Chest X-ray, PA view. Patient: 45 years old, sex F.
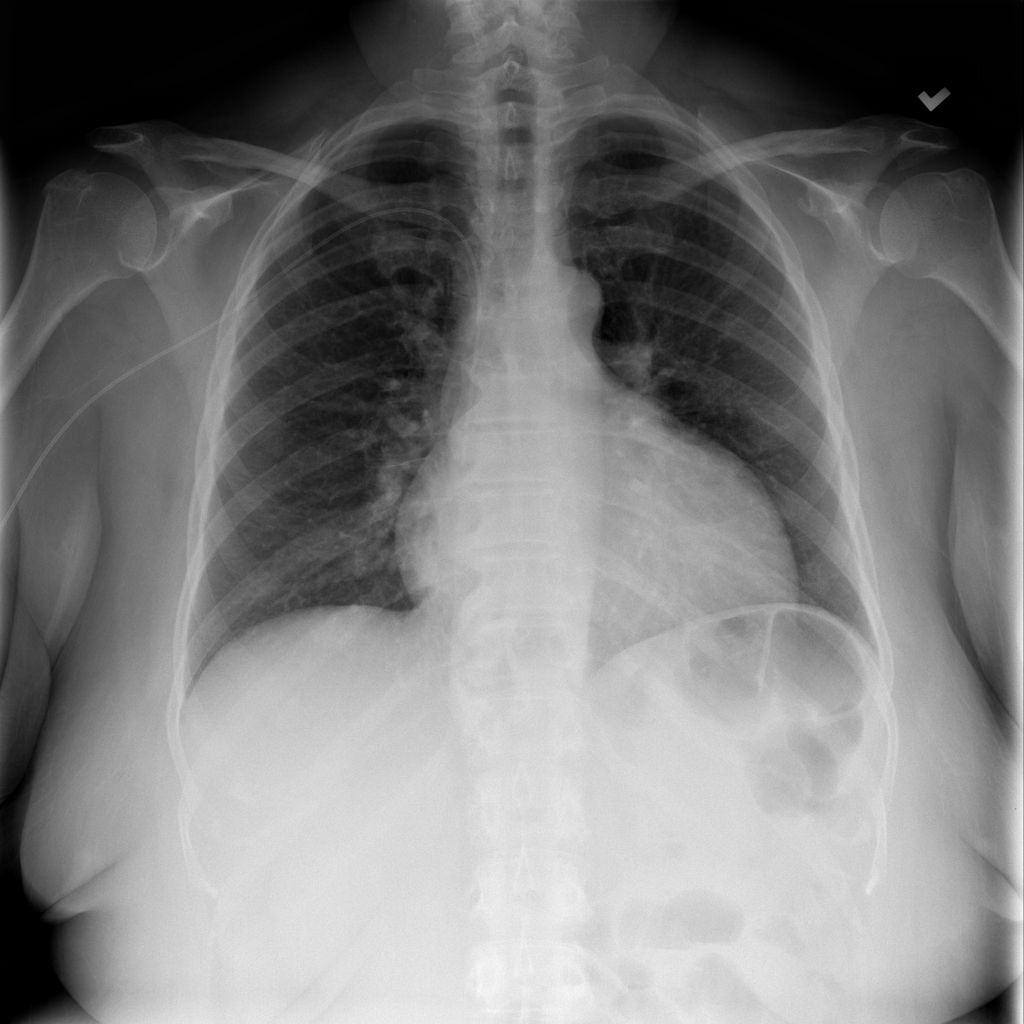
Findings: Cardiomegaly, Effusion